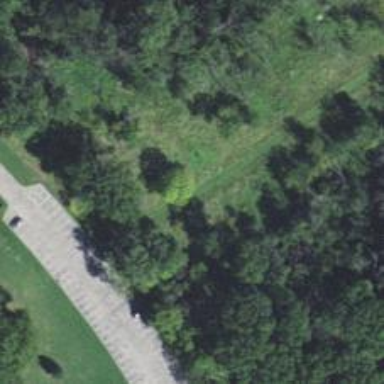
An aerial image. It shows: Path.